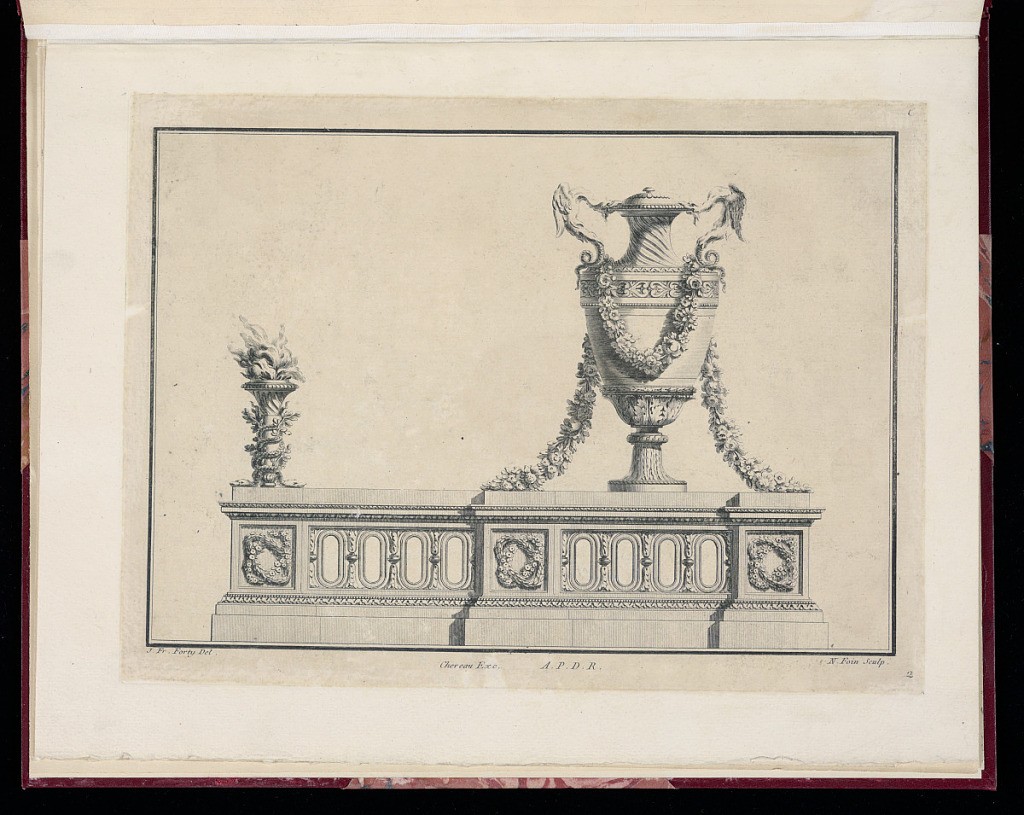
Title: Design for an Andiron
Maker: Jean François Forty, active 1775 – 1790
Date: ca. 1780
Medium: Etching and engraving on laid paper
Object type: Print
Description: The second plate from a series of six designs for andirons. The base of the andirons resembles a balustrade with acanthus and laurel leaf motifs and friezes. A vase to the right with dragon-shaped handles, is ornamented with acanthus leaves, fluting and a garland of flowers. To the left a smaller flaming torch decorated with fluting and two snakes and leaves intertwined around its base. The plate is numbered, lettered, and signed.